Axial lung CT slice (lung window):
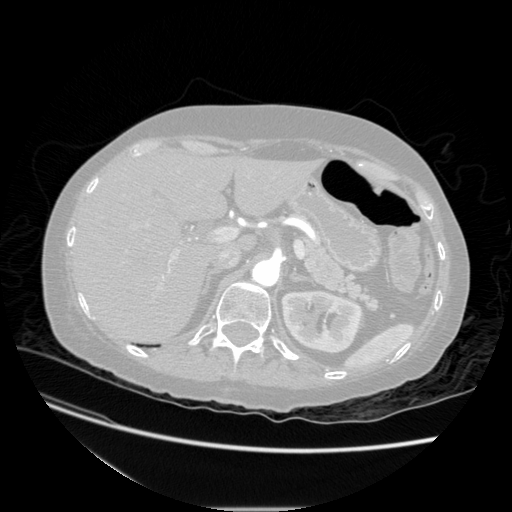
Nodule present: no